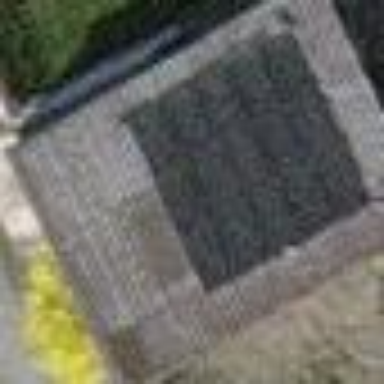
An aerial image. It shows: Shed.